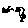
Label: bird